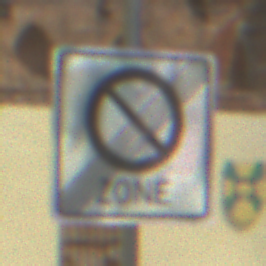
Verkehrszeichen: EndeEingeschraenktesHalteverbotZone
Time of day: Midday
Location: Outdoor (Suburban)
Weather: PartlyCloudy
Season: NotSpecified
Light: Natural